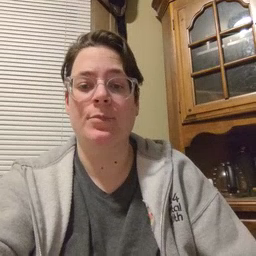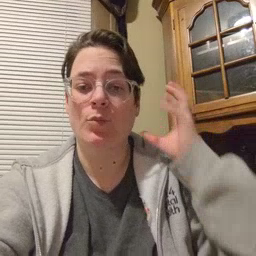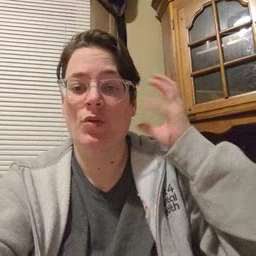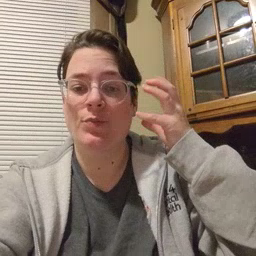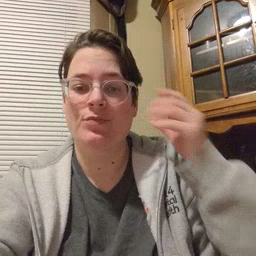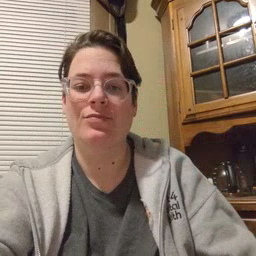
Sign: radio